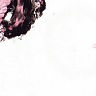
Metastatic tissue present: no